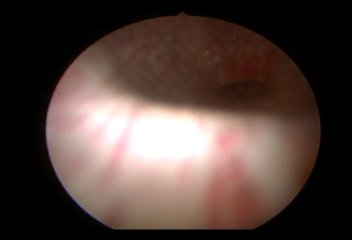
Modality: WLC
Class: Normal mucosa
Bladder cancer association: No